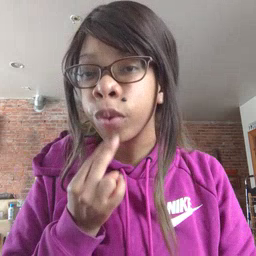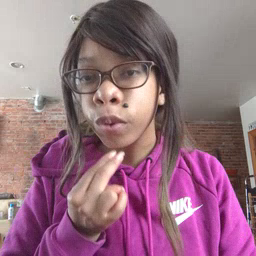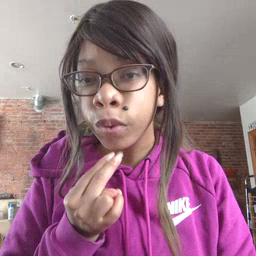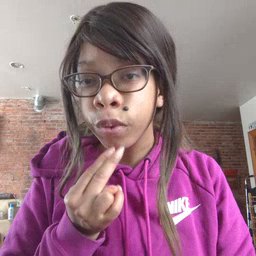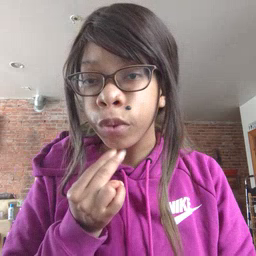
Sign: cute